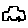
Label: car